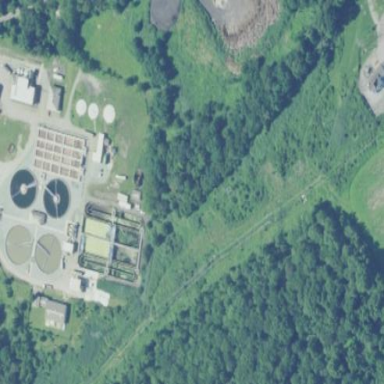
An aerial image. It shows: View of wastewater plant.